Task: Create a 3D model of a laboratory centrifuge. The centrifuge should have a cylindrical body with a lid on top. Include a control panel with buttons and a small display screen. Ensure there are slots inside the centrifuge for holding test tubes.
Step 319:
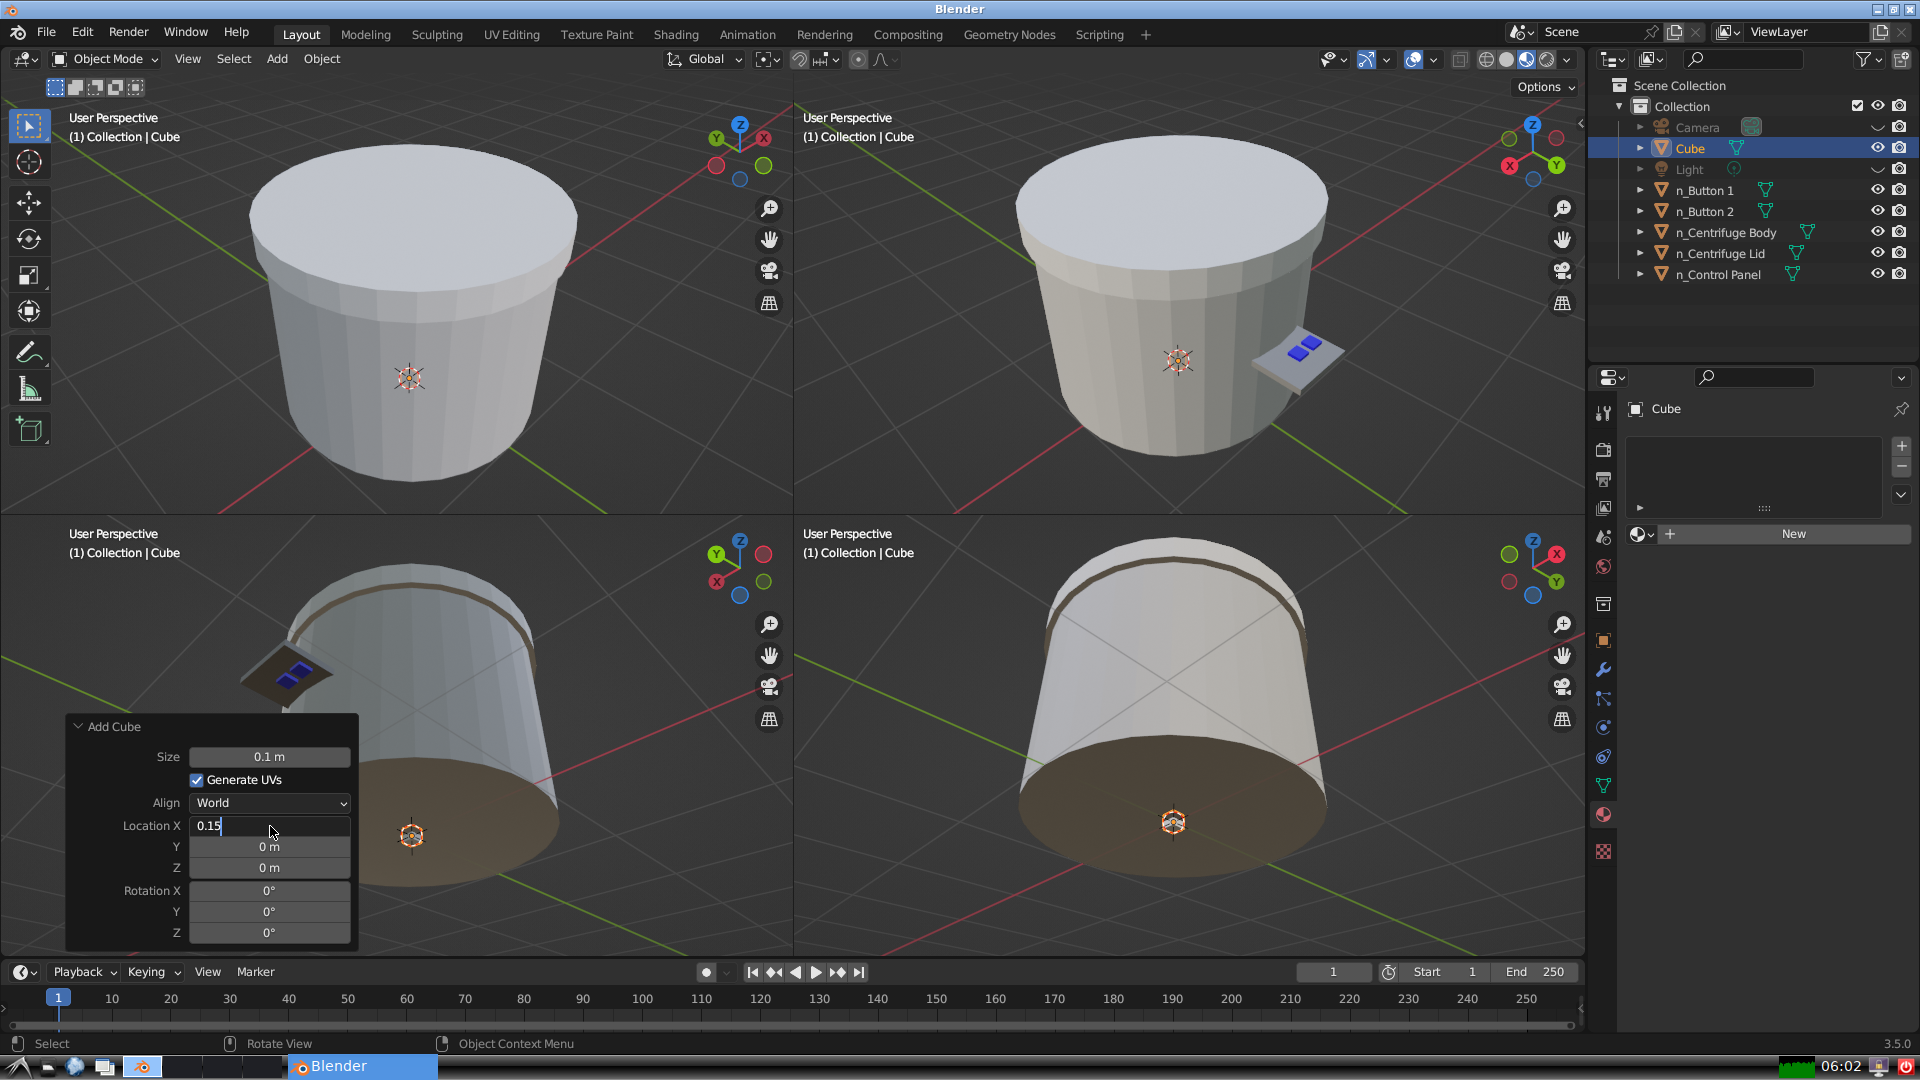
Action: {"mouse_move": [270, 847]}